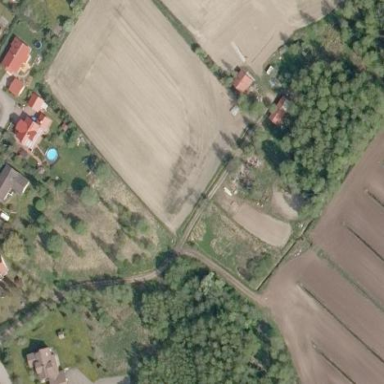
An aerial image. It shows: Farmyard area.